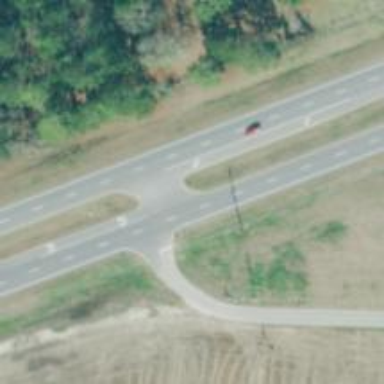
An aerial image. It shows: Trunk expressway with asphalt surface. It is dual carriageway.